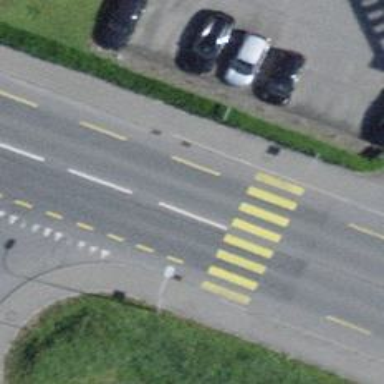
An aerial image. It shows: Uncontrolled zebra crossing with zebra markings.